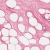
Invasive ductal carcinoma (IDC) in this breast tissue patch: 0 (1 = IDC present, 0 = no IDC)